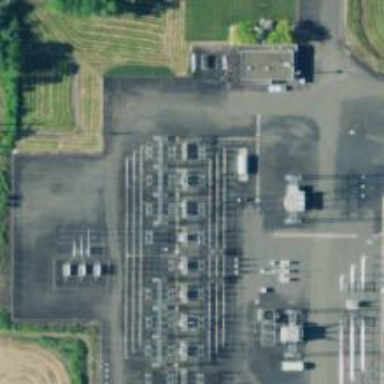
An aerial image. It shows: Outdoor switch for power.